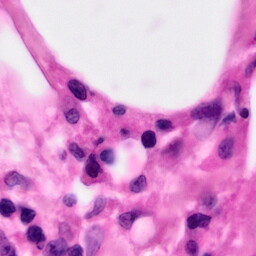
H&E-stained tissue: Pancreatic